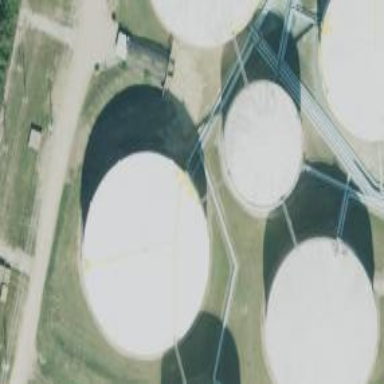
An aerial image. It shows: Storage tank created as man-made structure.